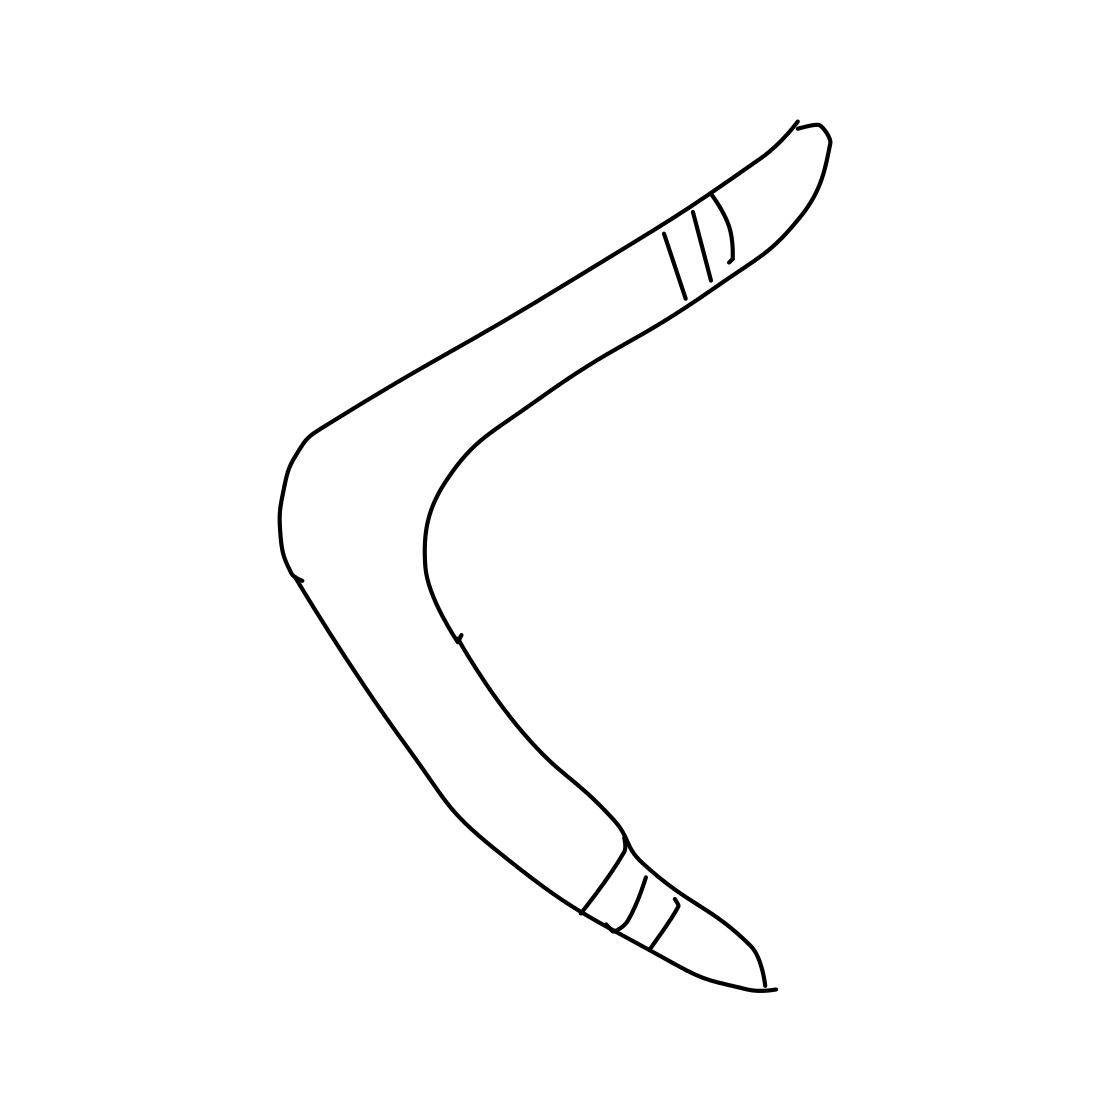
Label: boomerang